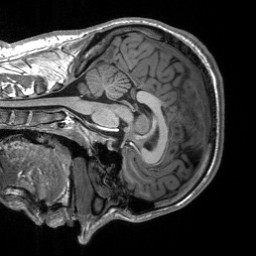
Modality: T1w
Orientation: sagittal
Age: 21
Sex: male
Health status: healthy
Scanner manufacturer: siemens
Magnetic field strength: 3 T
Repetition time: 2.53 s
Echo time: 0.00219 s